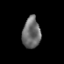
Tissue: prostate
Cell type: B cells
Senescence score: 0.3448
Nuclear area (px): 543
Mean DAPI intensity: 109.967